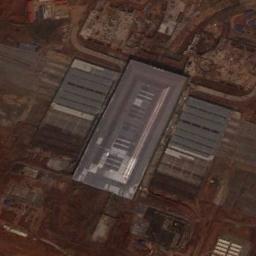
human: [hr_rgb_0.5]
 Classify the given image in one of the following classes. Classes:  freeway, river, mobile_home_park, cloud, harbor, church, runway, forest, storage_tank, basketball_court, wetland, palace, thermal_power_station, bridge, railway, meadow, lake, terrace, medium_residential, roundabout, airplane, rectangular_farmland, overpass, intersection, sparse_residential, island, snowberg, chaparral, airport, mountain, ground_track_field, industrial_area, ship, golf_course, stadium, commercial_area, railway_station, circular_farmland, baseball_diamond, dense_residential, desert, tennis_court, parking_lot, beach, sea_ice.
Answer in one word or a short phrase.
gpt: railway_station